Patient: sex F, age 62
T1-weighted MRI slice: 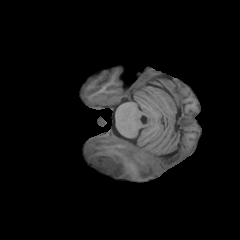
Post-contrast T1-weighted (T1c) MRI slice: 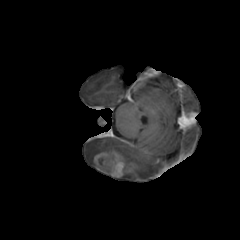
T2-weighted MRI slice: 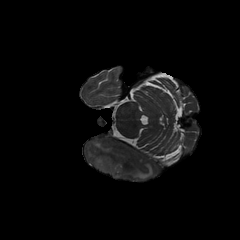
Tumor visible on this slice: yes
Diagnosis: Glioblastoma, IDH-wildtype
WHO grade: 4